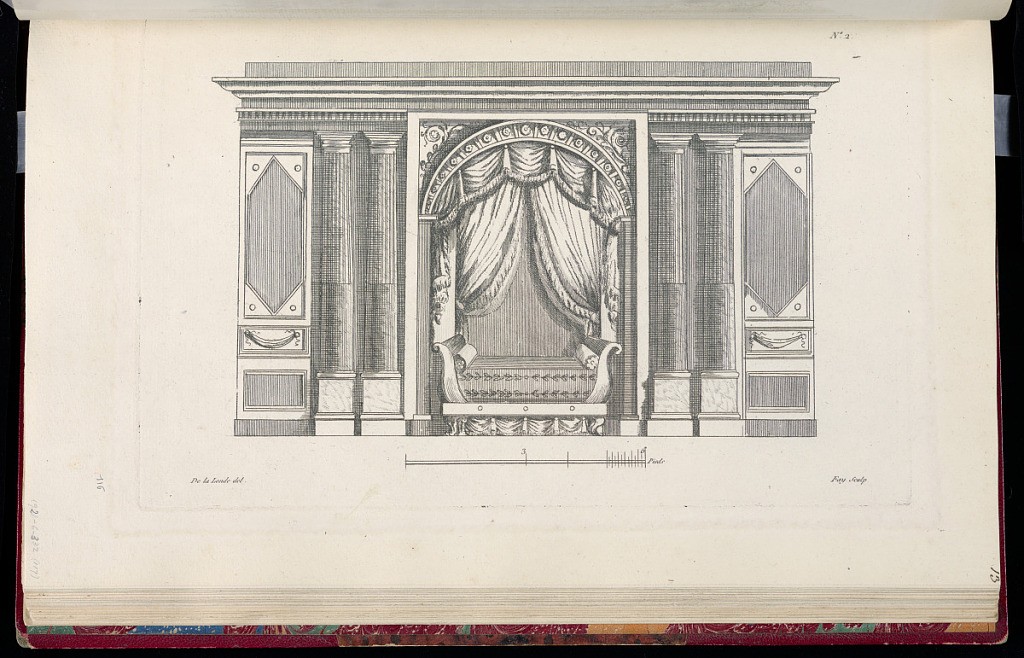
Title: Design of an Alcove
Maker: Richard de Lalonde, French, active 1780–96
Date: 1780-1789
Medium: Etching on off-white laid paper
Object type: Print
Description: Design for an alcove with a bed sit within, behind a draped curtain. The alcove is decorated with ornament motifs including scrolling acanthus leaves and is surrounded by fluted columns. The plate is signed and numbered.